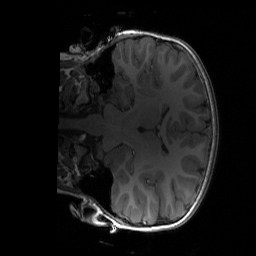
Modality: T1w
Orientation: coronal
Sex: female
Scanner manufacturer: siemens
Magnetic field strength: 3 T
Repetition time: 1.9 s
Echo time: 0.00243 s